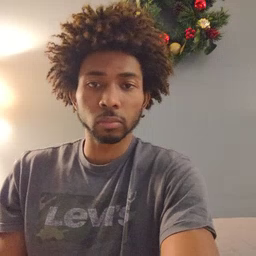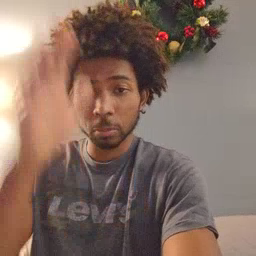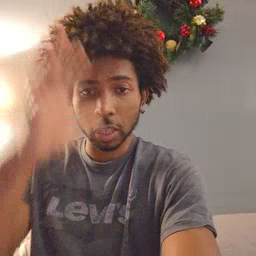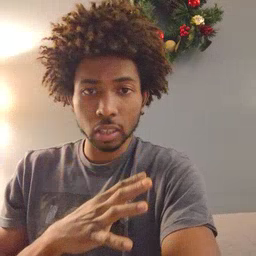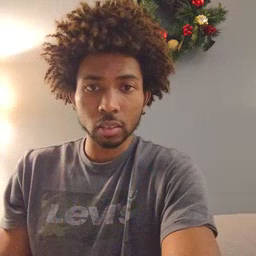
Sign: man